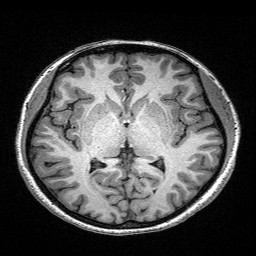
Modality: T1w
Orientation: coronal
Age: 22
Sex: female
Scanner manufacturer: siemens
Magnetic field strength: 3 T
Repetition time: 2.4 s
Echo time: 0.03 s